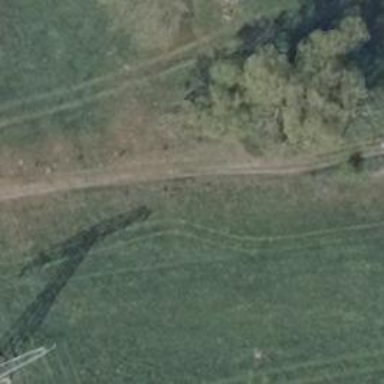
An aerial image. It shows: Ground path.